Interaction volume radius: 5 \u00c5
Interaction volume height: 30 \u00c5
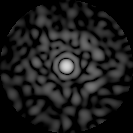
Disorder parameter: 0.8438